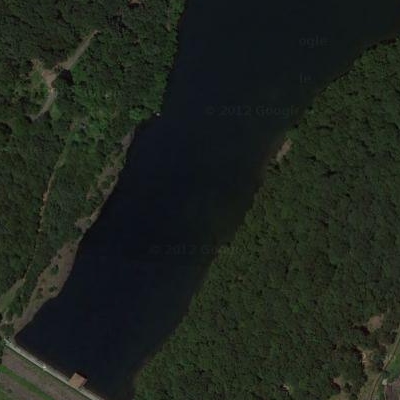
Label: dRiverLake